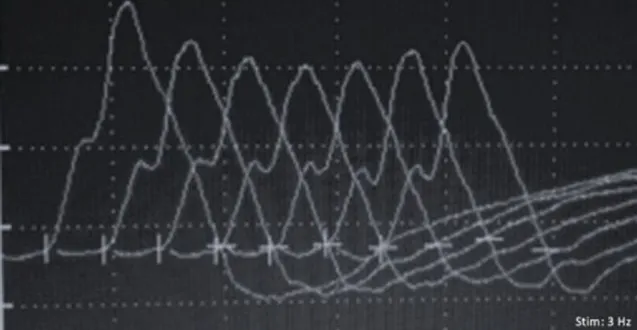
Repetitive nerve stimulation (3 Hz) with a 15% compound muscle action potential decrement, for the facial nerve.
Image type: radiology (ultrasound)